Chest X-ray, PA view. Patient: 9 years old, sex M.
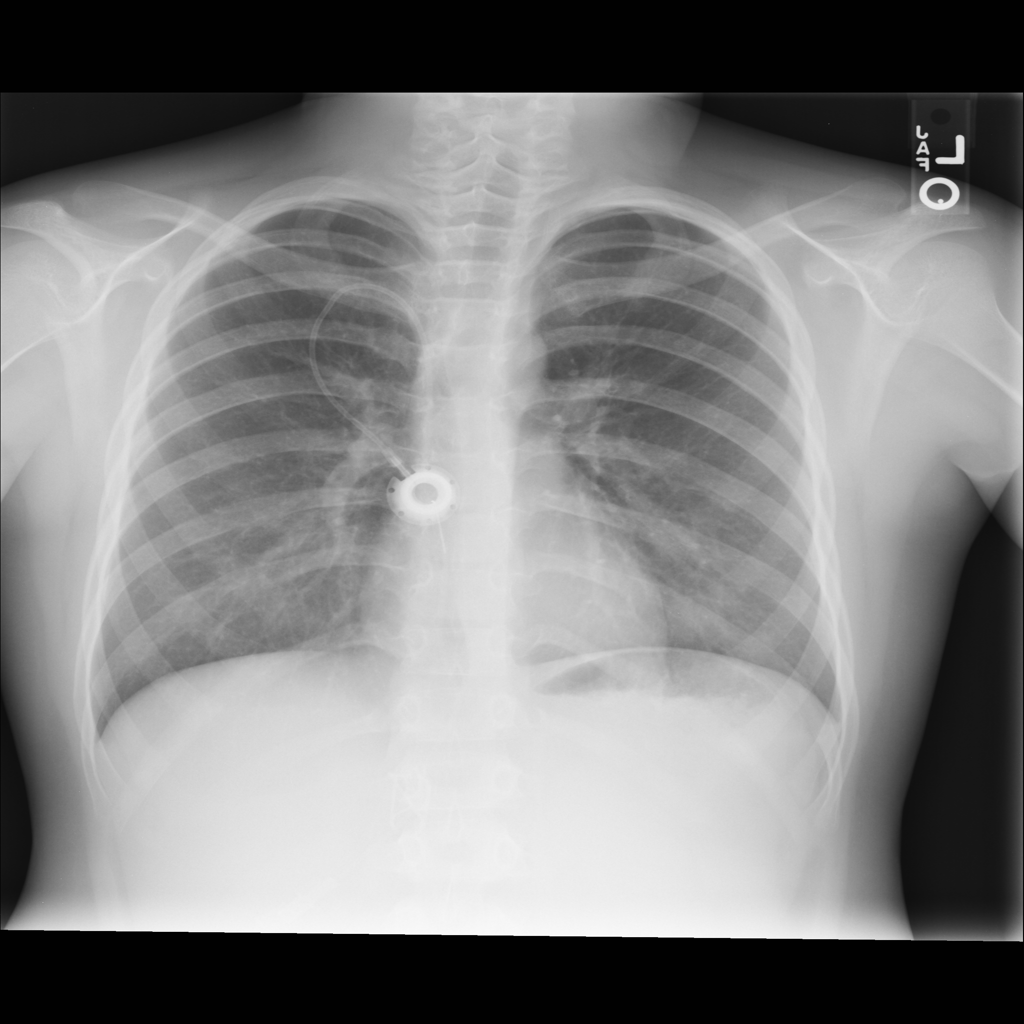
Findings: No Finding